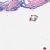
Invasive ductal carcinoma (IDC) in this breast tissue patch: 0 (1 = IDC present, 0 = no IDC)